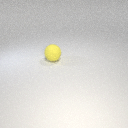
large yellow rubber sphere